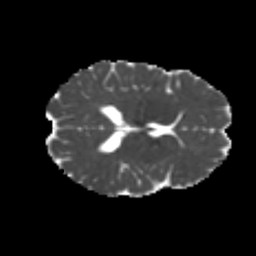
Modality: MD
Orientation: axial
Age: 21
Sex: female
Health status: healthy
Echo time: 0.074 s